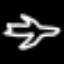
Label: airplane